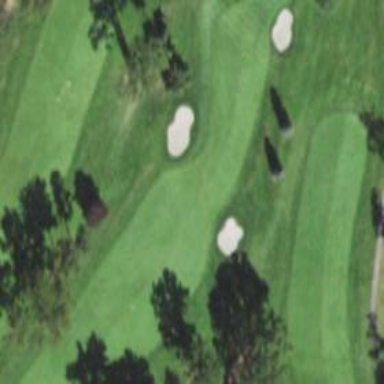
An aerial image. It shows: Scenic golf fairway.